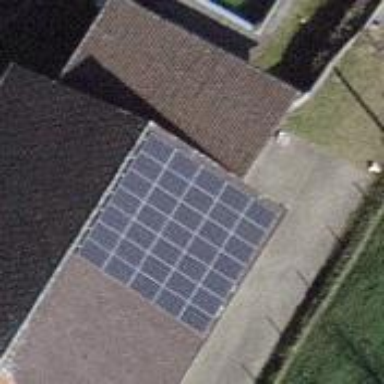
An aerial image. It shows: Solar power generator with photovoltaic panels.